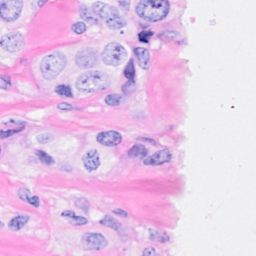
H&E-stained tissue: Breast